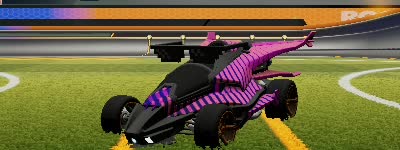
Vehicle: aftershock